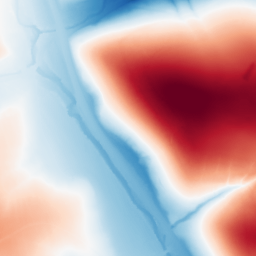
Category: trend_removal
Decomposition family: polynomial_high
Decomposition parameters: degree: 5
Upsampling method: bicubic_3x
Upsampling parameters: scale: 3
Upsampling scale: 3